Question: I recently had a problem where my logo would be would be cut off when I tried minimising my browser. That was easily solved by taking away margin-left{negative-value;} Now, my logo is positioned where I would like to move it to the left a few px but obviously don't want to use the above property and value. I tried margin-right which didn't seem to work. I also want to stay way from positioning and just focus on using normal flow. In the picture below you can see the background image of the home navigation link is overlapping with the logo. I just want to move it over to the left a bit Any help appreciated!
<URL>
'''
<div id="header">
<p id="logo"><img src="images/logo.png" alt="Bethan Rainforth a comedic dancer">
</p>
</div>
#logo img {
width: 320px;
margin-top: -60px;
}
'''

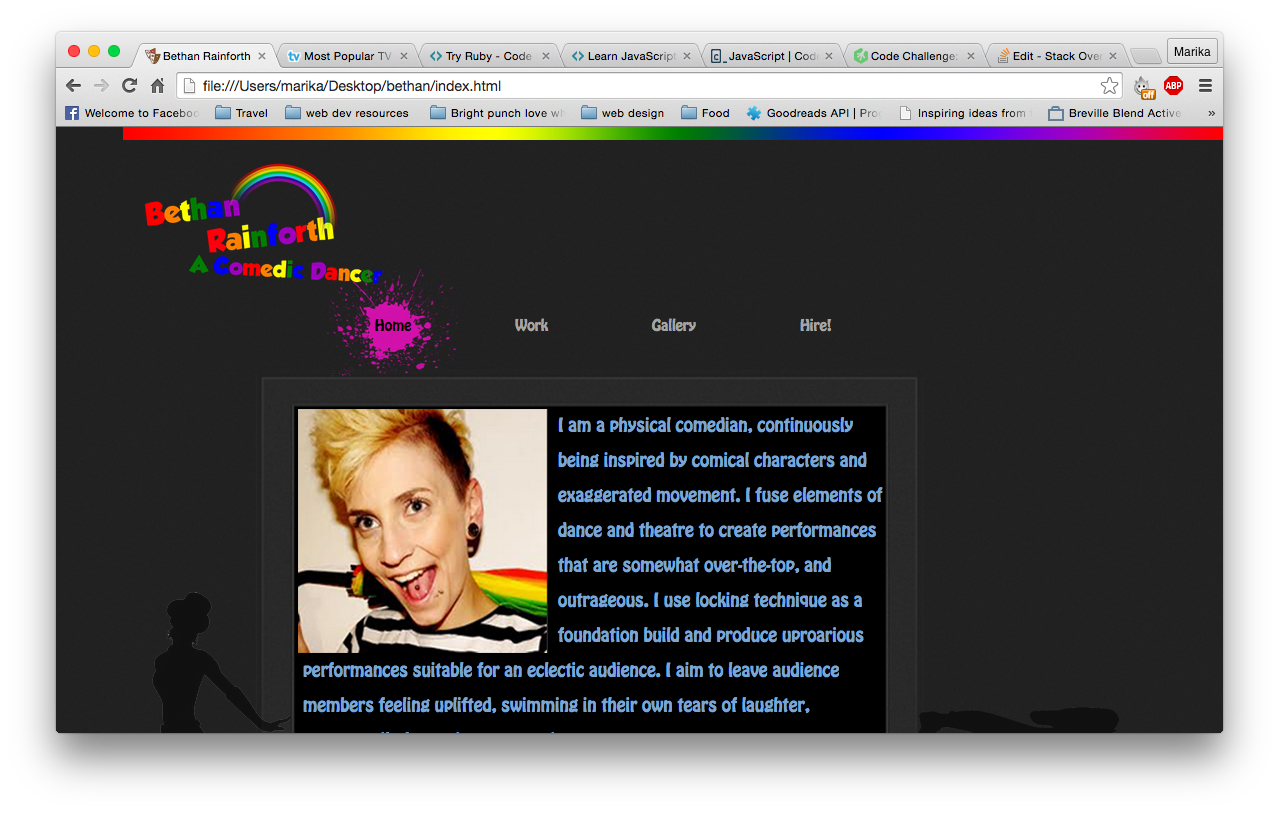
Answer: > I just want to move it over to the left a bit but without using a
negative value or positioning.
You can't move it to the left without using a negative value as the image has no . Just use such 'margin-left: -50px;' if you want to move it over to the left:
'''
#logo > img {
margin-left: -50px;
}
'''
> All i want is to move the logo to the left a few px. so the background
image of my home navigation isn't overlapping.
If you want to get rid of a link-overlapping image, then you can set the 'z-index' of your '#nav-bar' higher than the 'z-index' of your header such like this:
'''
#nav-bar {
z-index: 1;
}
'''
This way, the '#logo' will overlap the '#nav-bar' no more.
Also please change '<p id="logo">...</p>' to '<div id="logo">...</div>' as its content doesn't have a paragraph.